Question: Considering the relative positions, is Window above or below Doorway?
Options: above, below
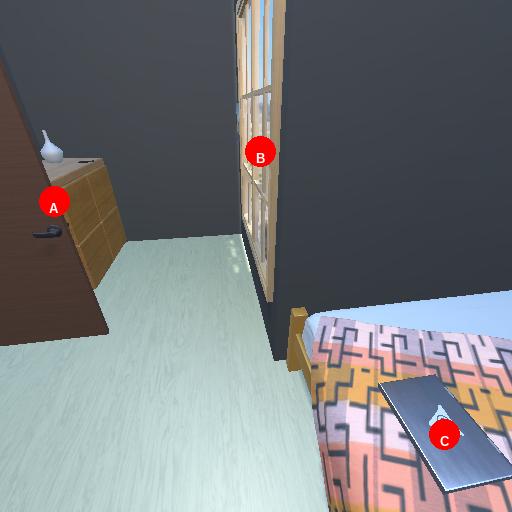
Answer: above